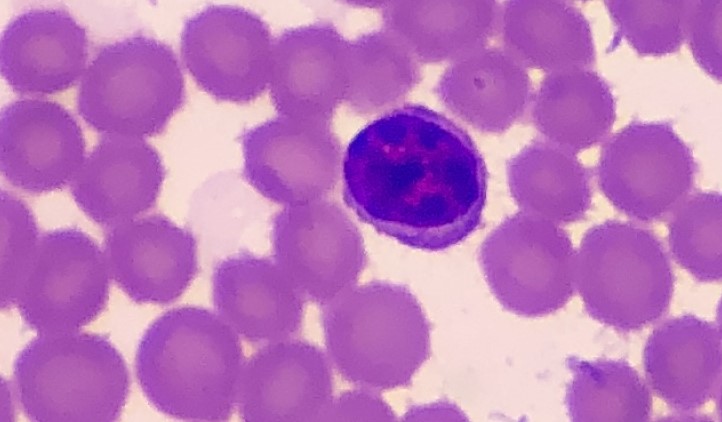
White blood cell type: Lymphocyte